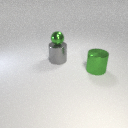
large green metal cylinder to the right of large gray metal cylinder